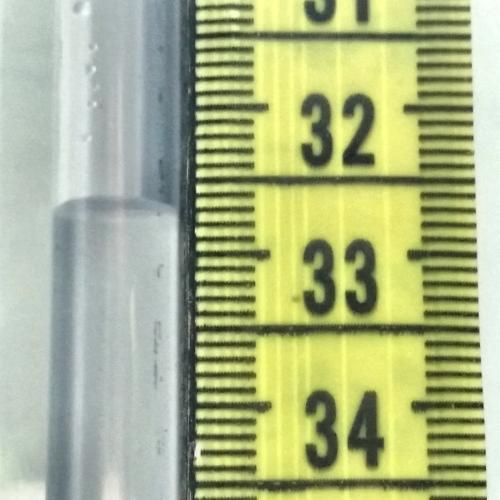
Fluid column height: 32.7 cm